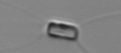
Label: Chaetoceros